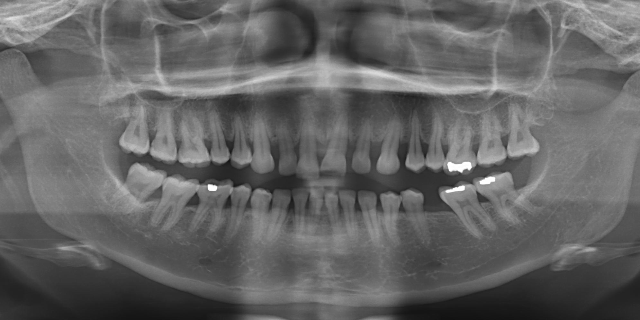
adult